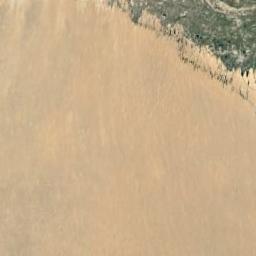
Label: desert